Question: There is a question about simple_form in Ruby on Rails.
I would like to create a form.
I have two model like: Vehicle, Repair.
'''
<%= simple_form_for(@repair) do |f| %>
<div class="form-inputs">
<%= f.input :vehicle_id, include_blank: true, label: 'Vehicle_no' %>
</div>
<% end %>
'''
When I create the repair form, I would like to search @vehicle.no.
and When I key in the keyword about vehicle number like: XXX-1211 and I choose the one I need, then I could get the id with @vehicle.no to placing with the vehicle number.
How could I achieve with that?
Thank you!
'''
> Updated
'''
I have a input area to search for the Vehicle Number, but that value would be Vehicle id.
Form => Vehicle No [_____] <= input the vehicle.no, but I would like to put the value about the vehicle's id.
'''
> Updated
'''

This is the form above.
<URL>
And when I key in the part of the vehicle number, it could appear some vehicle number to be choosen.(Search Part)
<URL>
If I choose XXX-112, and according to the below datatables, I could get the value id = 2 to submit the form.
1. Vehicle_tables
id no
1 XXX-111
2 XXX-112
3 XXX-332
.
.
.
100 XXX-222
How could I achieve this goal?
It use some of AJAX function?
I would like to use the search method because I have many vehicles data...
Sorry about the English skill to clearify the question..... :-(
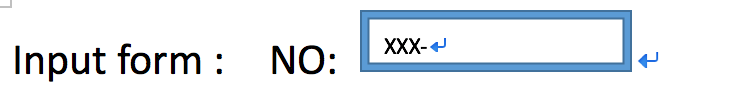
Answer: <URL>
'<%= f.association :vehicle, label_method: :no, value_method: :id %>'
This of course assumes that Repair has a 'has_one :vehicle' line in its model file.
What this code will do is generate a select tag with all of the labels equal to the :no (which I assume is of the format XXX-1211), but the value of the select elements will be the vehicle_id
Now if you create a new repair, it will be a dropdown showing the @vechicle.no but storing @vechicle.id in the database.
To be able to search, you'll need some extra javascript library like <URL> that turns a select box into an autocomplete element. Then you add 'input_html: {class: "select2"}' to the f.input line above to use it.